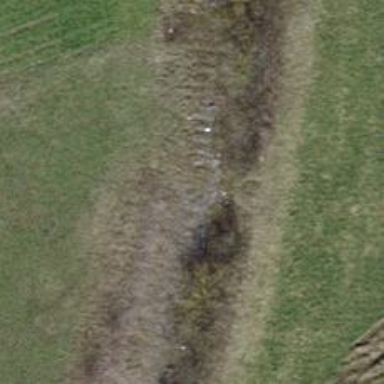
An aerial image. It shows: Abandoned railway.